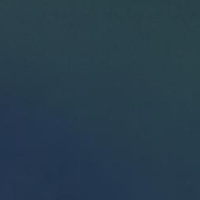
EUNIS habitat code: 14
Species observed at this site:
Lysimachia punctata